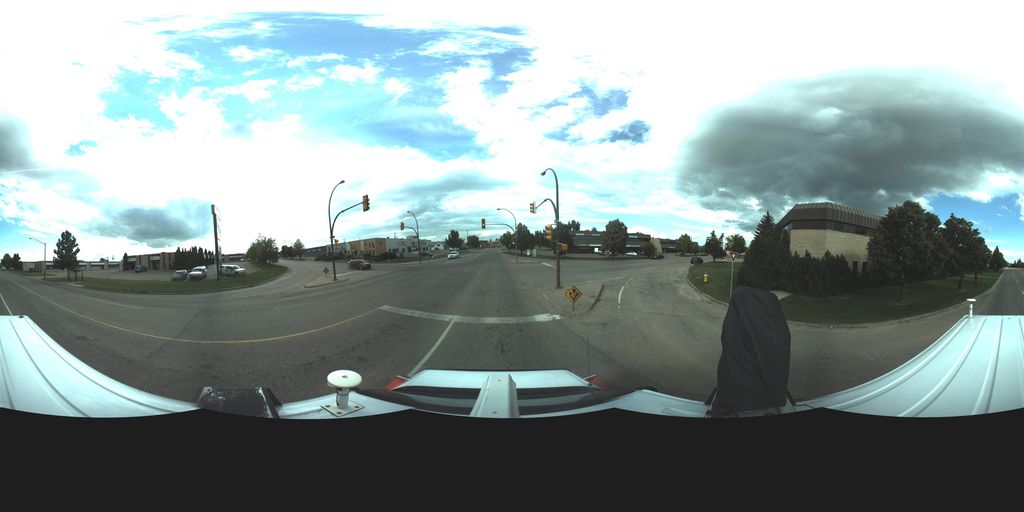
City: saskatoon